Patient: sex M, age 67
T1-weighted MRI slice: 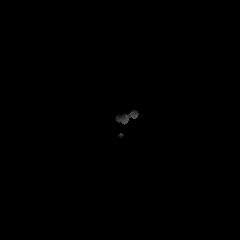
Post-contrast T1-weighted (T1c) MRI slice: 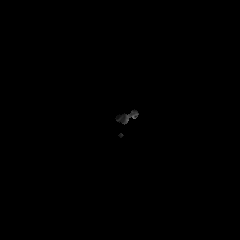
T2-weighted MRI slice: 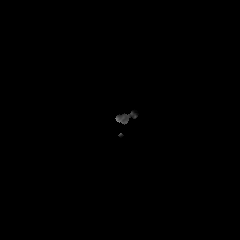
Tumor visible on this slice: no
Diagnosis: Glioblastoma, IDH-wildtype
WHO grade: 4